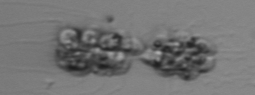
Label: Leptocylindrus_mediterraneus